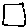
Label: square